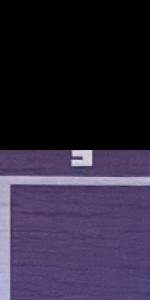
Label: Empty